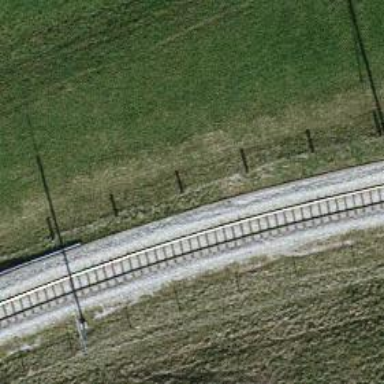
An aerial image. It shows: Narrow-gauge railway track with 1 electrified contact line.